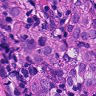
Metastatic tissue present: yes